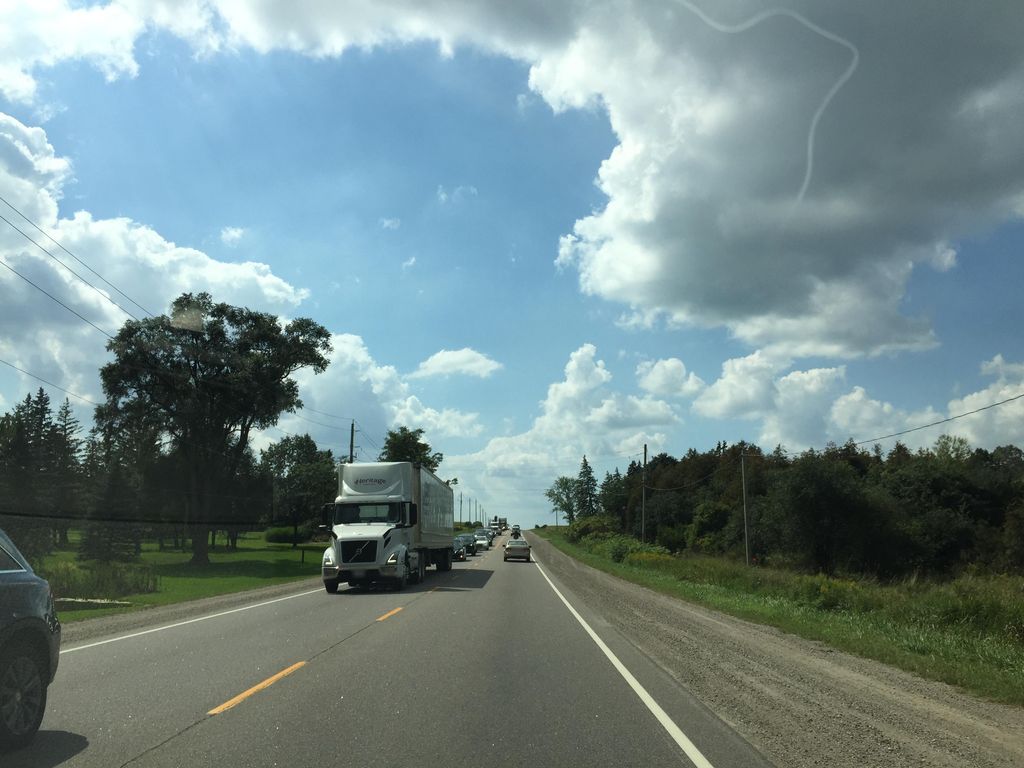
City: kitchener-waterloo